Question: I was wondering how you would be able to generate multiple images that fit along a grid space or have equally distance between each other.
I wanted to do like an interactive item editor and everytime you pressed "generate image" button, it will generate images on a certain area and will be alligned like they are in a grid space.
I made a little example program and pretend that the buttons in the mini square are suppost to be images.
Everytime I click Generate Image, it will generate images just like that, but maybe a bit more spaced out

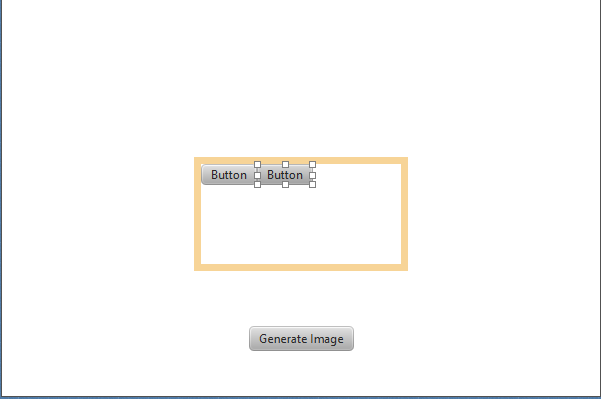
Answer: You can use a <URL>.
There is an example of laying out images in a tiled area in the TilePane javadoc:
'''
TilePane tile = new TilePane();
tile.setHgap(8);
tile.setPrefColumns(4);
for (int i = 0; i < 20; i++) {
tile.getChildren().add(new ImageView(...));
}
'''